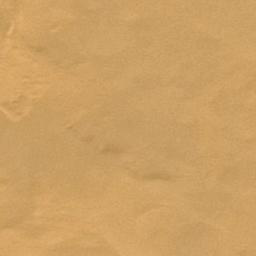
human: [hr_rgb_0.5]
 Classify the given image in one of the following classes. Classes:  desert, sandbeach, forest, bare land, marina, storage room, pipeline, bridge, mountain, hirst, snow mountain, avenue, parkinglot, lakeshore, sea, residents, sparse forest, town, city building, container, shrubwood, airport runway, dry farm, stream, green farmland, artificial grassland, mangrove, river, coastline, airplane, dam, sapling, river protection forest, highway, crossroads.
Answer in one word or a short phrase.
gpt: desert